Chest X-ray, AP view. Patient: 72 years old, sex M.
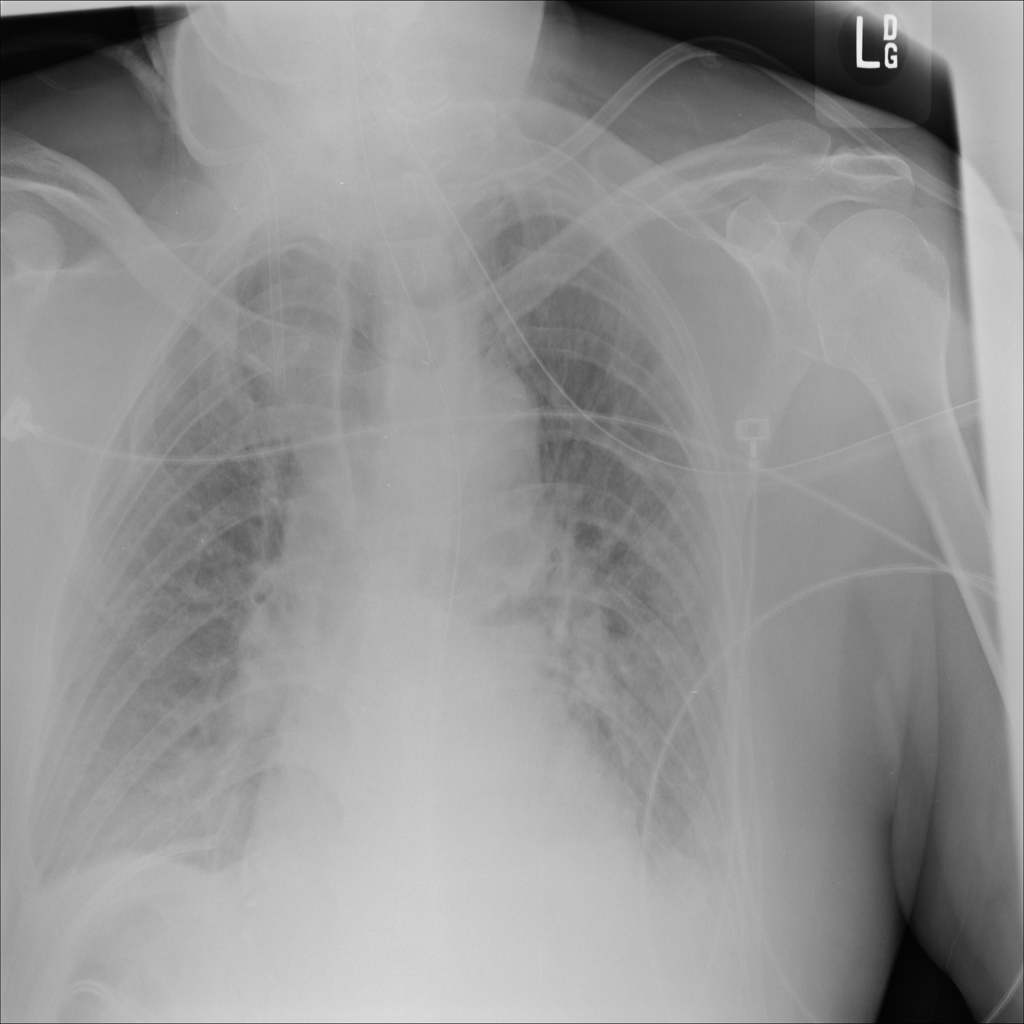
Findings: Atelectasis, Effusion